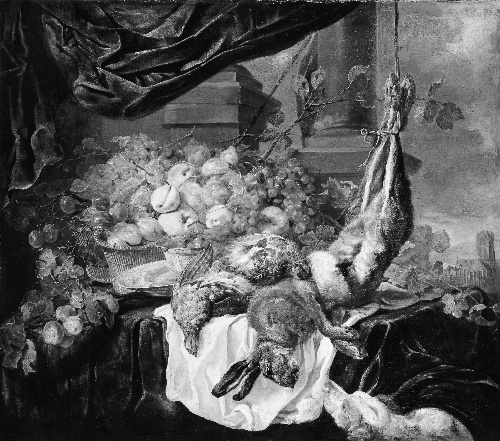
Title: A Hare, Partridges, and Fruit
Artist: Jan Fyt
Artist bio: Flemish, 1611–1661
Object type: Painting
Classification: Paintings
Medium: Oil on canvas
Dimensions: 37 1/2 x 43 1/2 in. (95.3 x 110.5 cm)
Department: European Paintings
Credit line: The Friedsam Collection, Bequest of Michael Friedsam, 1931
Accession year: 1932
Repository: Metropolitan Museum of Art, New York, NY
Tags: Fruit|Birds|Dogs|Rabbits|Still Life